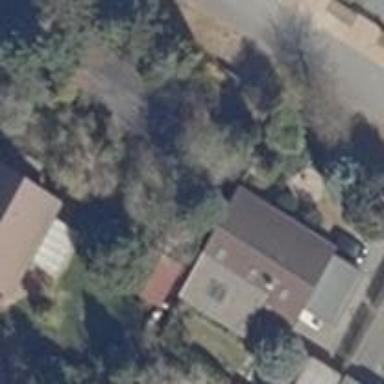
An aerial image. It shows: Simple house.